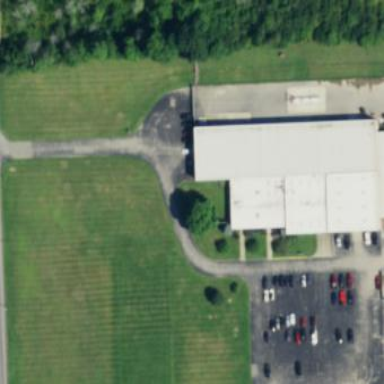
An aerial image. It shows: Industrial building designed for gas-related activities.